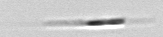
Label: Leptocylindrus